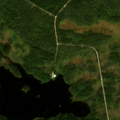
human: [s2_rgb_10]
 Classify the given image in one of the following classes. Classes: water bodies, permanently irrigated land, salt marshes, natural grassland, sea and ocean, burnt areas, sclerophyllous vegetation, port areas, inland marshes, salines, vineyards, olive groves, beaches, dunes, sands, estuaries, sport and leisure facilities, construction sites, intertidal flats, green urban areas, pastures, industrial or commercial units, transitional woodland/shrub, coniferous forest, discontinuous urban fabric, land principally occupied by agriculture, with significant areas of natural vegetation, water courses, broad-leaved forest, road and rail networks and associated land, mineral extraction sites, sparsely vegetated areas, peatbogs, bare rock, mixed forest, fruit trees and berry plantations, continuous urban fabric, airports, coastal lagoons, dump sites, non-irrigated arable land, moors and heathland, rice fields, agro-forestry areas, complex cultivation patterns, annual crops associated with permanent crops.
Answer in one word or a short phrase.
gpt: coniferous forest, water bodies